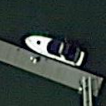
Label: Civil_yacht